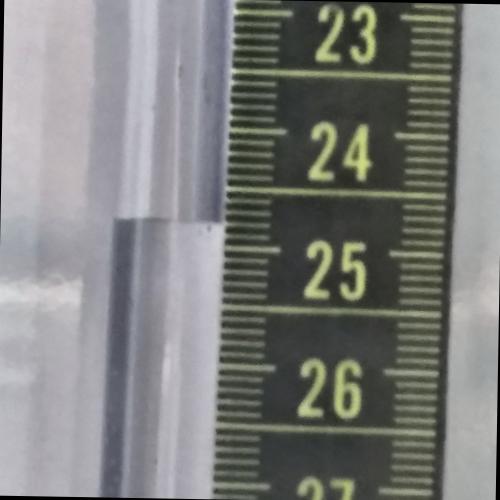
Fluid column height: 24.8 cm